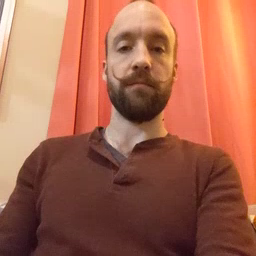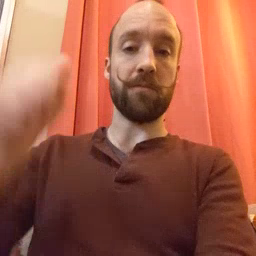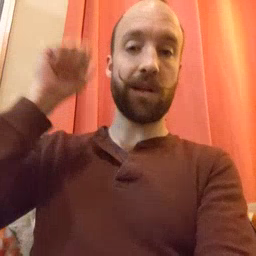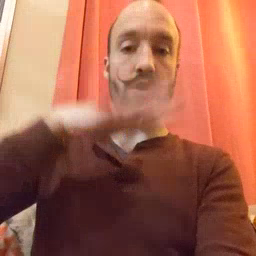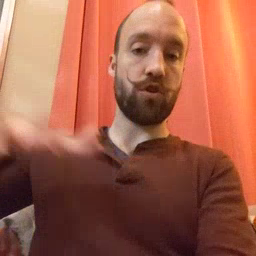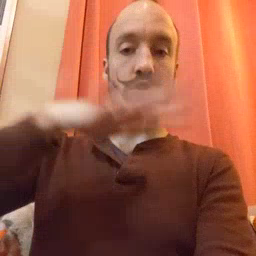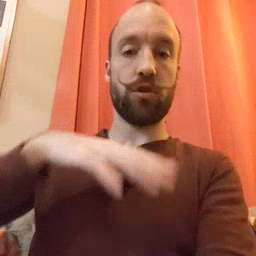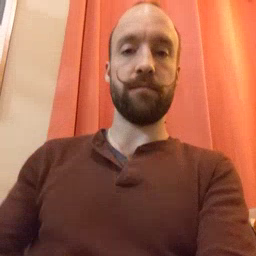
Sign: backyard